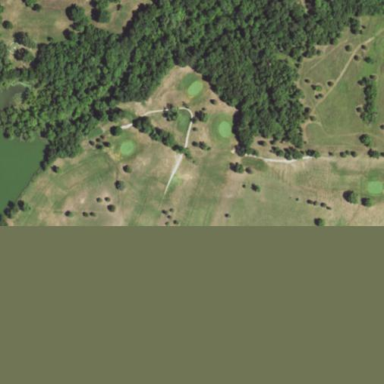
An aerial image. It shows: Golf course surrounded by greenery.